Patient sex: M
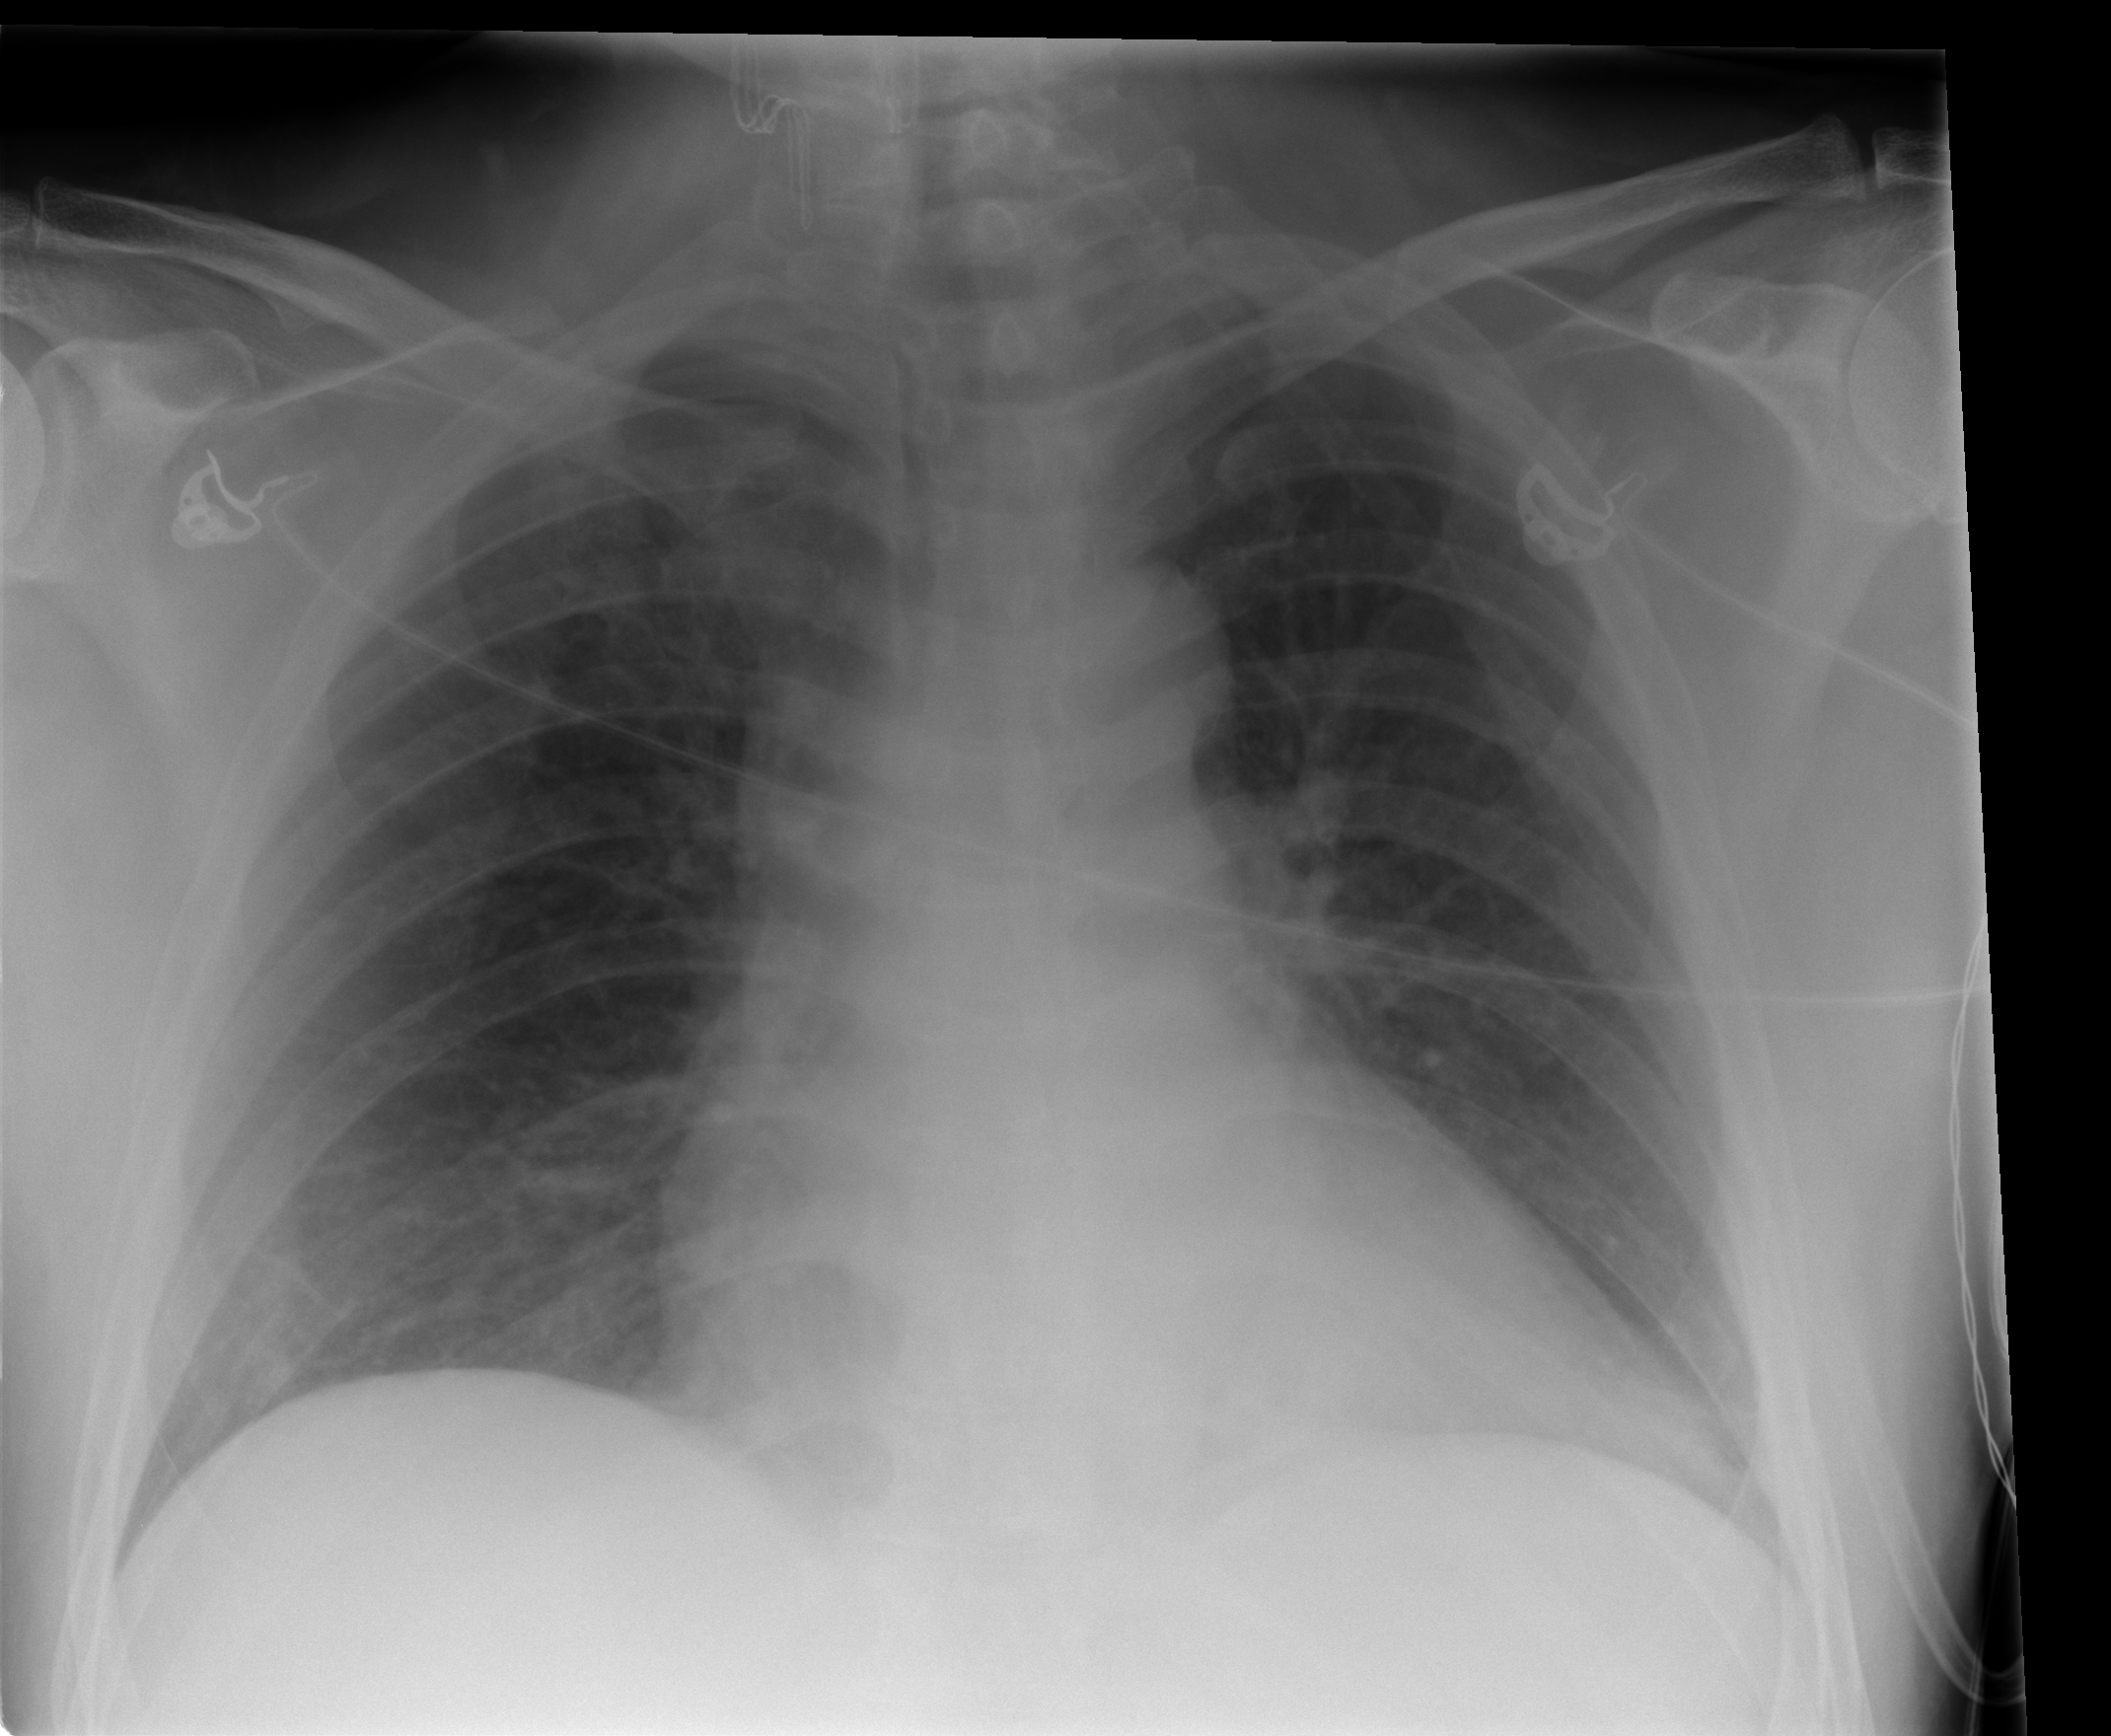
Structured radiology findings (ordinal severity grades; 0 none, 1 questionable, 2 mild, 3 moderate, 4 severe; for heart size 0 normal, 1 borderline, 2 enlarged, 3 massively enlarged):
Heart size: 0
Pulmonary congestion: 0
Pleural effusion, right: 0
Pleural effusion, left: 0
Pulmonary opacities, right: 0
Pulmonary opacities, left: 0
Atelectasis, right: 2
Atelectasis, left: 2